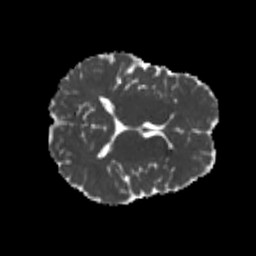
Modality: MD
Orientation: axial
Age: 24
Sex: male
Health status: healthy
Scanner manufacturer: philips
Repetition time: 7.394 s
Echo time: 0.08599 s